Question: I am new in matlab coming from c++ and trying to do 2d convolution. I have done dry run but nothing seems to go wrong but i dont know why this coming
My simple logic if value is lesser equal to zero then place zero. I am using this expression for solving that problem

i am facing 2 errors at
1)at f(q,p)=zeros(q,p);
2) at output_args(x,y)=output_args(x,y) + (W(s, t)* f(q,p));
'''
function output_args = convo(img,k )
//skipped the portion of code---
z=s;i=t;
for x=1:row
for y=1:col
for s=s:a+2
% disp(s);
for t= t:b+2
q=z-s;
p=i-t;
if q<=0
if p <=0
f(q,p)=0; %// trying to place zero at index so help needed which is 1st error i have said
end
end
% disp(f(q,p));
output_args(x,y)=output_args(x,y) + (W(s, t)* f(q,p)); %//2nd error is comin (as i have told you above.
end
end
w=w+1;
end
z=z+1;
end
end
'''
at console:(error occur when i apply
'''
1) Subscript indices must either be real positive integers or logicals at f(q,p)=0
2) Attempted to access f(0,0); index must be a positive integer or logical. output_args(x,y)=output_args(x,y) + (W(s, t)* f(q,p));
'''
so any idea?
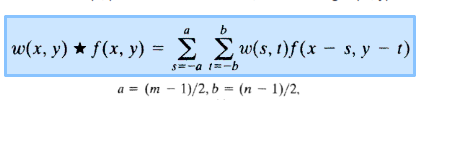
Answer: '''
if q<=0
if p <=0
f(q,p)=0; % p and q will always be invalid!
end
end
'''
Well, that is begging for that error. In MATLAB, Indices must be greater than zero. While you can invert the if-condition to ensure that the index is positive, that will change the mending of your code.
'''
if q > 0
if p > 0
f(q,p)=0; % p and q will always be valid.
end
end
'''
If you need to index from -5 to 5 (for example) you could instead index from 1 to 11 instead. Just remember that you subtract 6 every time you display values. Alternatively, store the "real" indices in another vector.